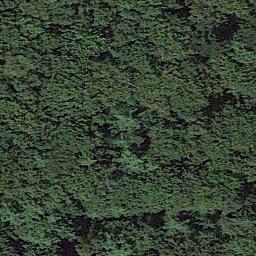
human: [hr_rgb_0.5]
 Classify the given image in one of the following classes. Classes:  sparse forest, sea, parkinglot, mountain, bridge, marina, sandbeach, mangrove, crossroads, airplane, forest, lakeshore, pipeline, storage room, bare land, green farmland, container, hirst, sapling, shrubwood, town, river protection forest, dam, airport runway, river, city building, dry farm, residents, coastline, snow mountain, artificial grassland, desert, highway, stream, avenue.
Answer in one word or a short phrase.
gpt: forest